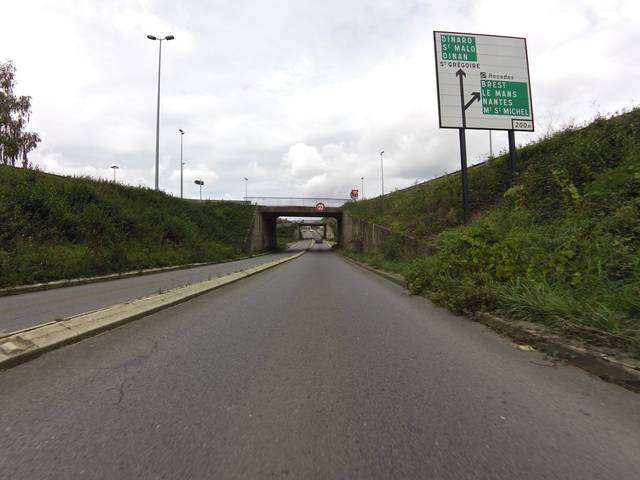
Region: France
Coordinates: 48.136, -1.692